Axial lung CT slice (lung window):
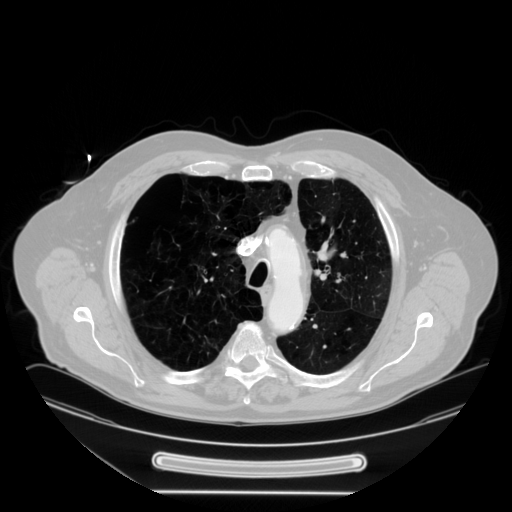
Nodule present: no